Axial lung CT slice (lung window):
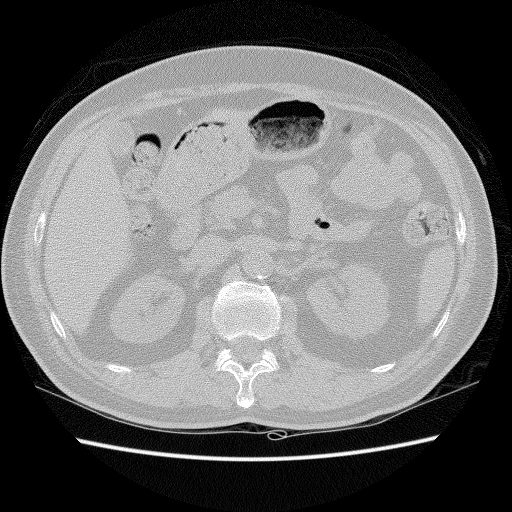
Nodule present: no